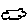
Label: cloud